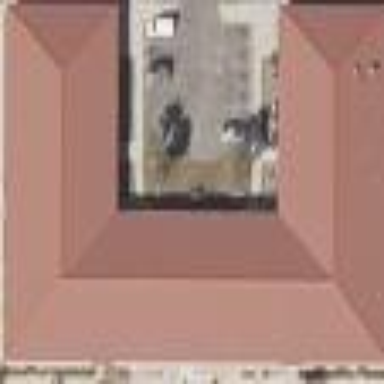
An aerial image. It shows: Retail building.